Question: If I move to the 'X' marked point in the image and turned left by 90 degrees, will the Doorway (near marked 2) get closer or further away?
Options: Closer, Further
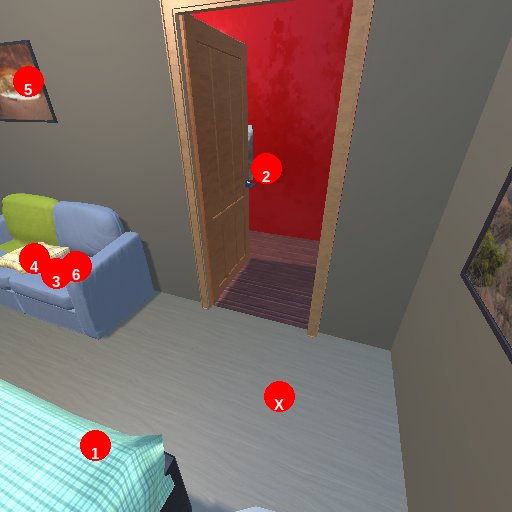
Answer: Closer